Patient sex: M
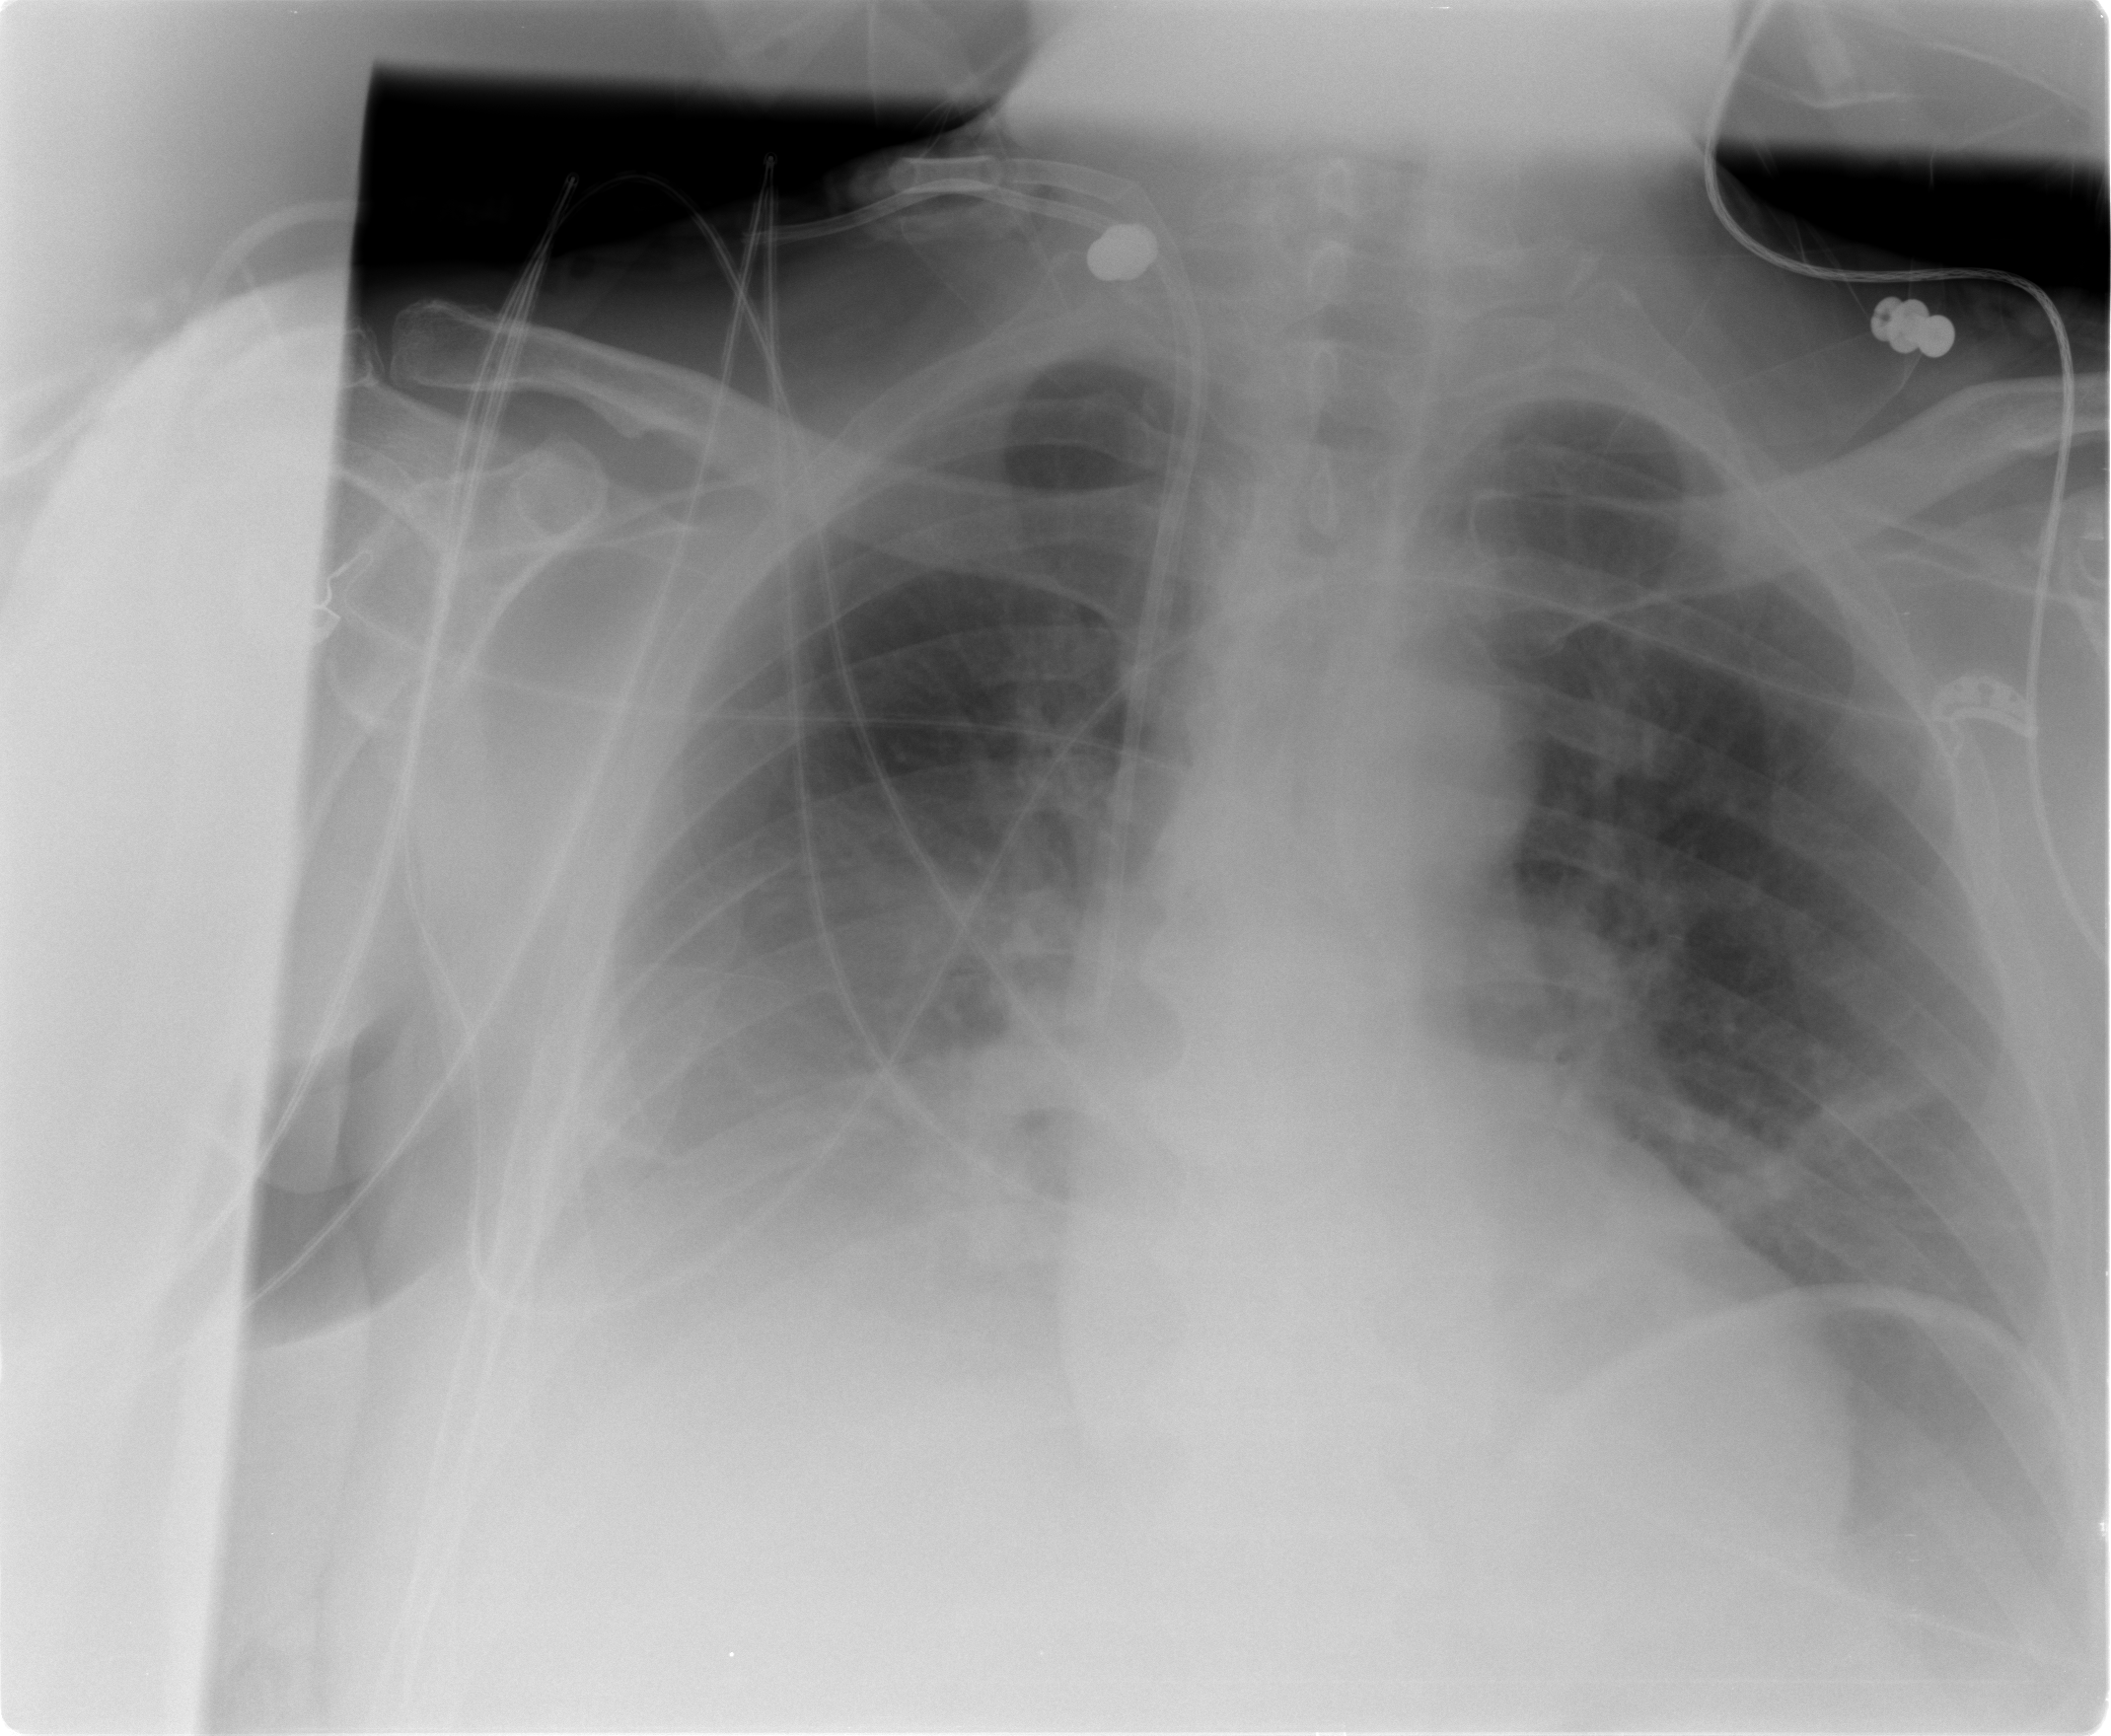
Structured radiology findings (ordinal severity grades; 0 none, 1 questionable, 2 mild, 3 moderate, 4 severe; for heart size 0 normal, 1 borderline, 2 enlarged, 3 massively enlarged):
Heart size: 0
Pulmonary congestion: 0
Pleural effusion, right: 3
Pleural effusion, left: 0
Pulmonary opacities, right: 0
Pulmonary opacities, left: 0
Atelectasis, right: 2
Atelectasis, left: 2